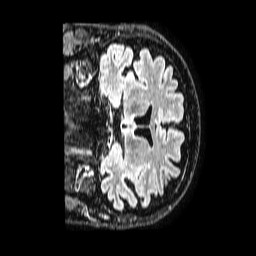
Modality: FLAIR
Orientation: coronal
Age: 67
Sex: male
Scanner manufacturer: philips
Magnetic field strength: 1.5 T
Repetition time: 4.8 s
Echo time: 0.3 s